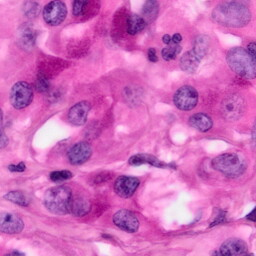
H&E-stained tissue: Pancreatic